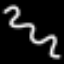
Label: squiggle